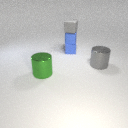
small blue metal cube above small blue rubber cube